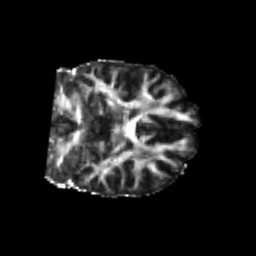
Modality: FA
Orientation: coronal
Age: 20
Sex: female
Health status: healthy
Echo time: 0.074 s